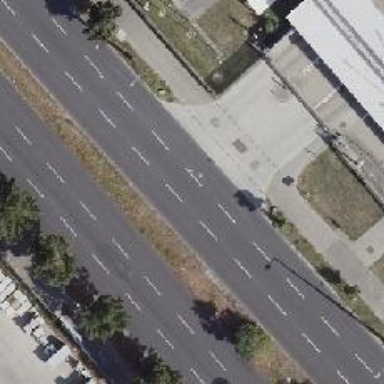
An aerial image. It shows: Primary highway with asphalt surface and dual carriageway.